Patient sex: M
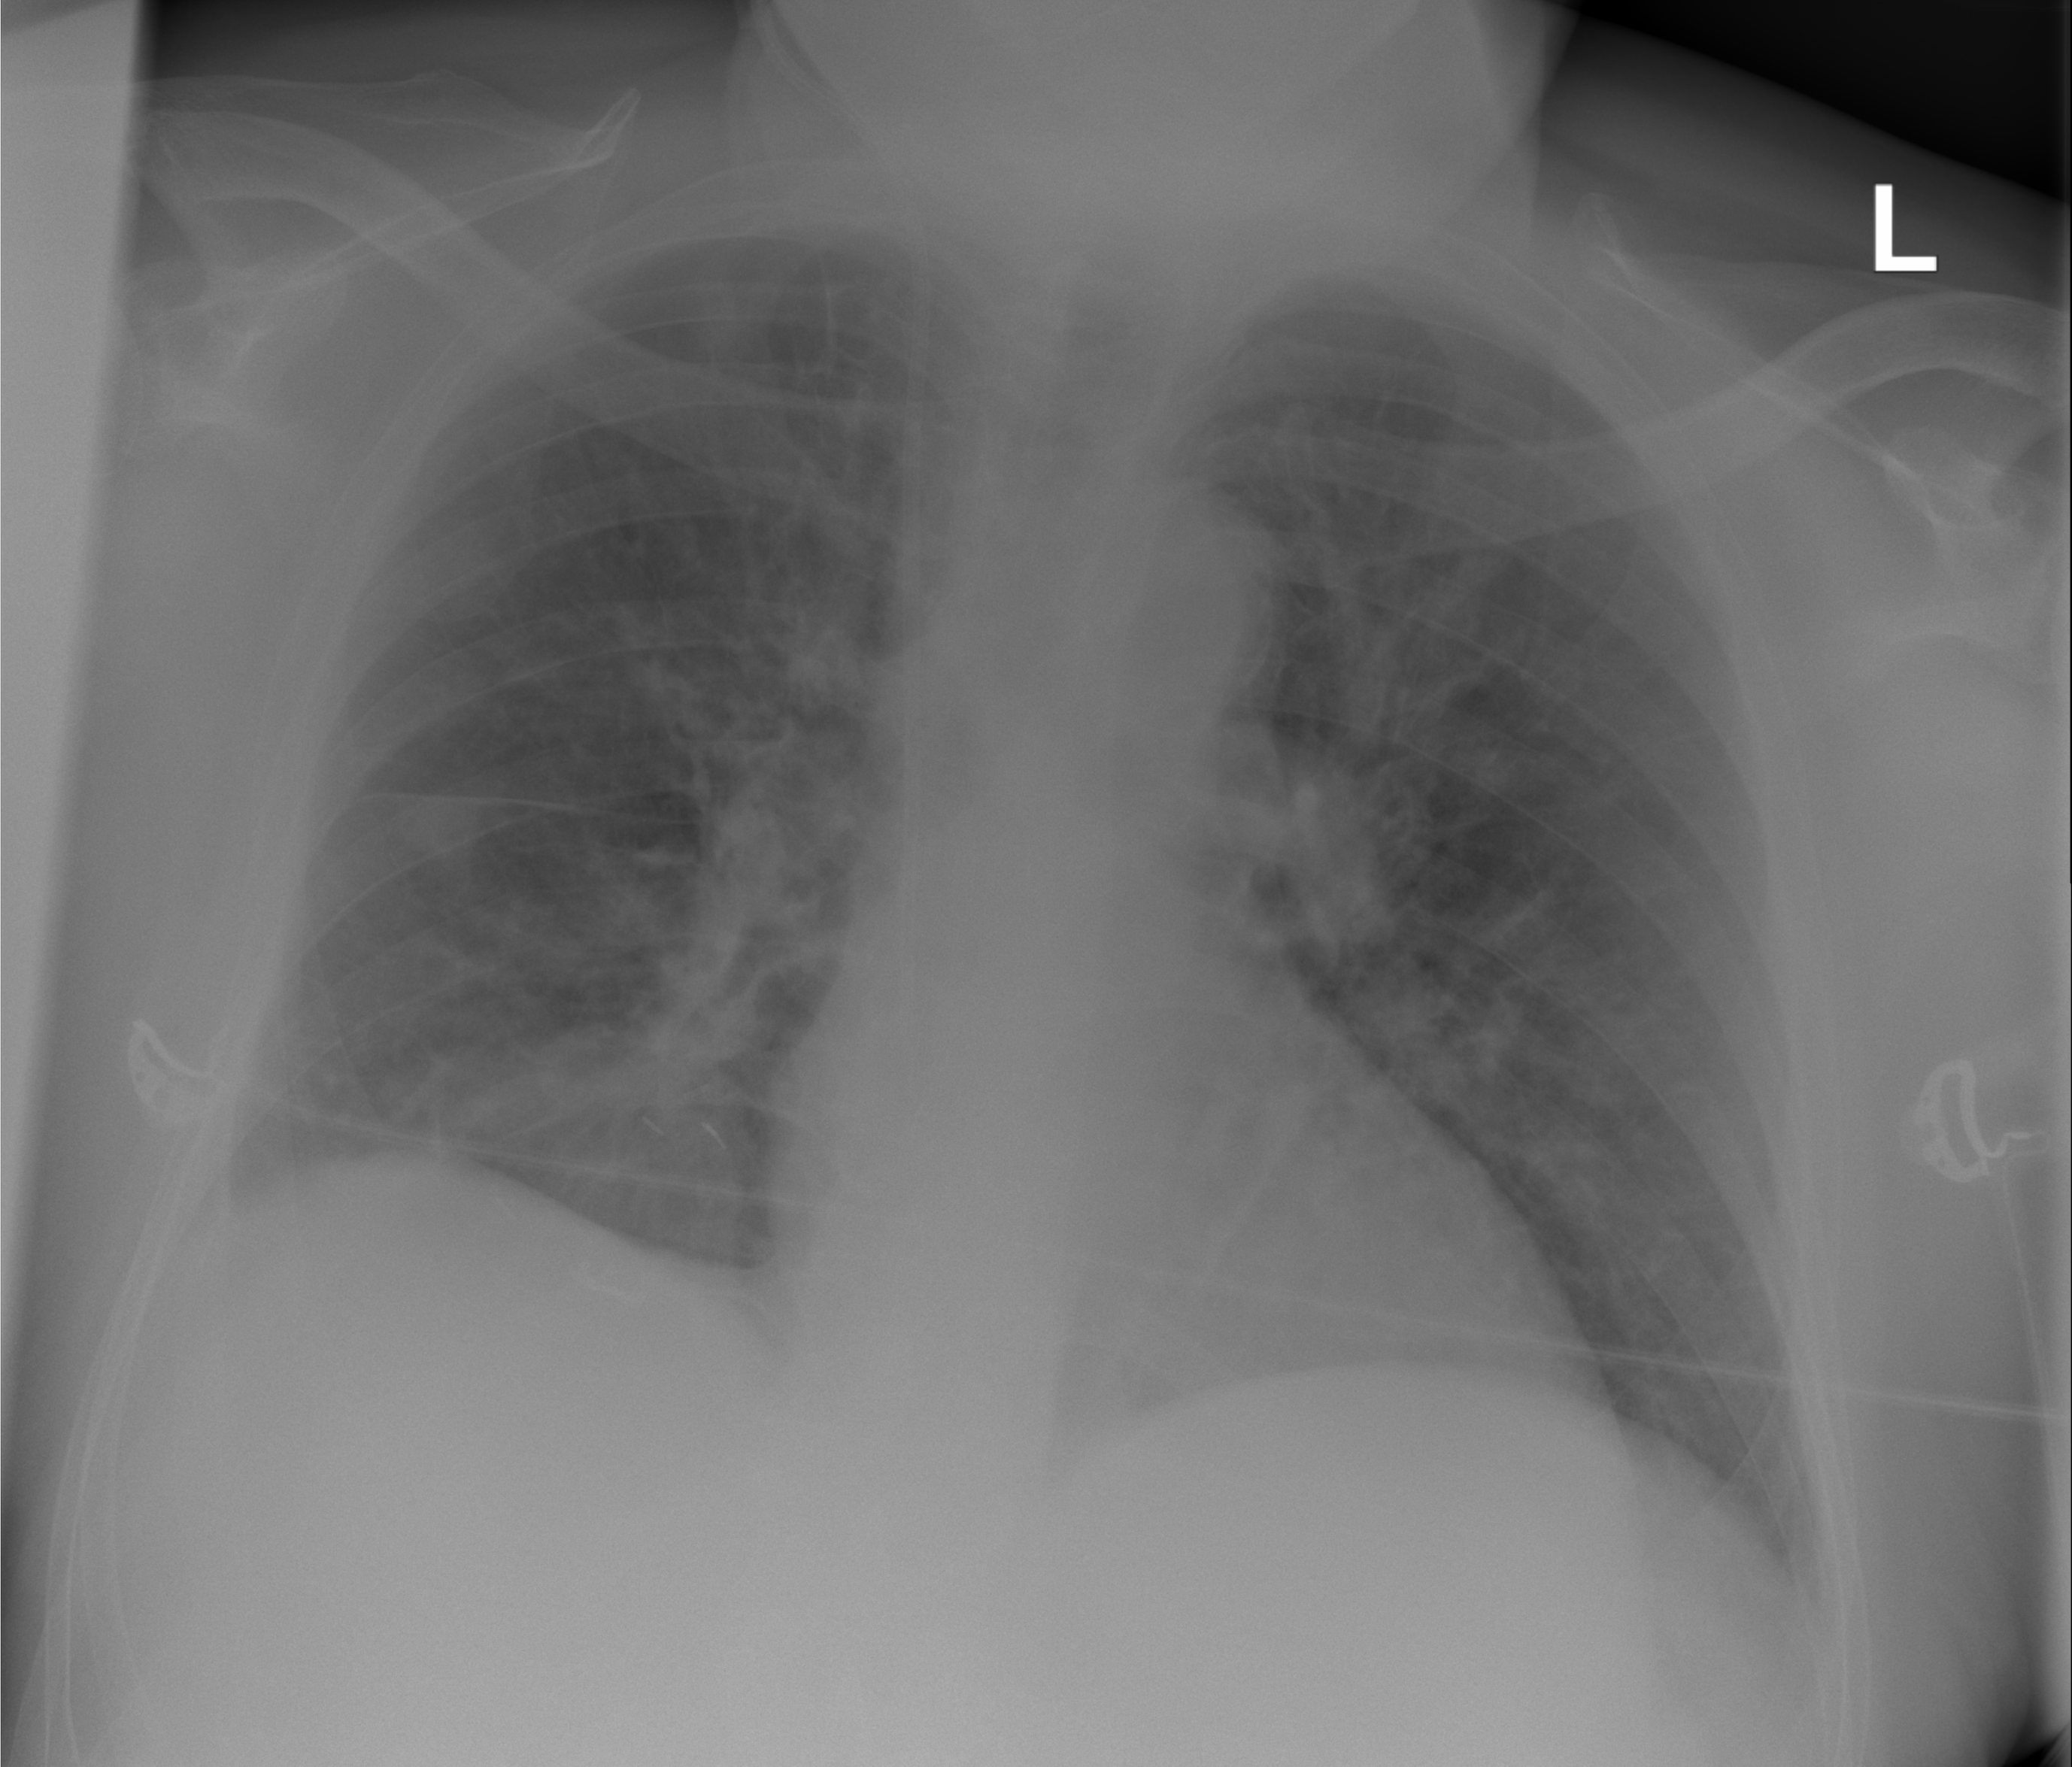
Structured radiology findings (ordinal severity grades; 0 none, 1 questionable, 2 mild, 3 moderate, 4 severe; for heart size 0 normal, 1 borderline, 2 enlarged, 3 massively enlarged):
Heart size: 0
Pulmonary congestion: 2
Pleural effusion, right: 1
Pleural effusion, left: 2
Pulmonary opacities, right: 0
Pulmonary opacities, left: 0
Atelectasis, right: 2
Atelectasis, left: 2